Interaction volume radius: 10 \u00c5
Interaction volume height: 15 \u00c5
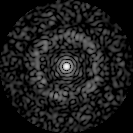
Disorder parameter: 0.8308